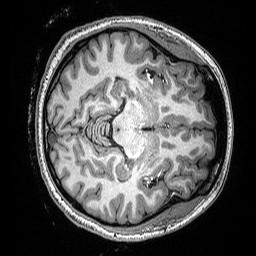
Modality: T1w
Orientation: axial